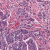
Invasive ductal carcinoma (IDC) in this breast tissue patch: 1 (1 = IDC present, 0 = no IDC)